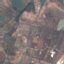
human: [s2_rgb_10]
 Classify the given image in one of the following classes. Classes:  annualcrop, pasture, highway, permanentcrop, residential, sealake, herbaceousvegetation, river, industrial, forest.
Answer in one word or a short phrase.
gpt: PermanentCrop